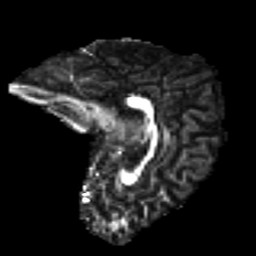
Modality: FA
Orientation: sagittal
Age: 28
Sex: male
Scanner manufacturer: ge
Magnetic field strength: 3 T
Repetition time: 7.8 s
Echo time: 0.0606 s